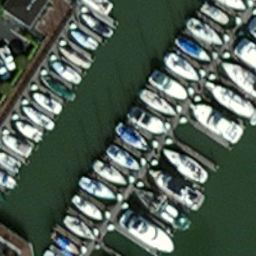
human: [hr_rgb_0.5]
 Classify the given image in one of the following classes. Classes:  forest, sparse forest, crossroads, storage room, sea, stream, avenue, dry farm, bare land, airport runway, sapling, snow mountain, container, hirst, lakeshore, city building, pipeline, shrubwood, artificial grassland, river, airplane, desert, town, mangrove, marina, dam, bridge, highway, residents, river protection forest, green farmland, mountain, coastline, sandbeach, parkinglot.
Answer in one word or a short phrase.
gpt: marina